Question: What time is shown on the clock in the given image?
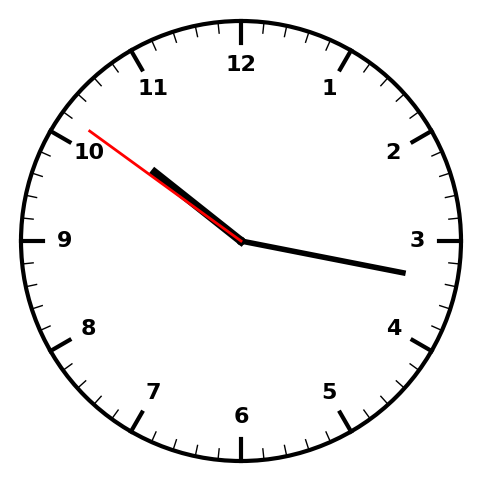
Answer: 10:16:51